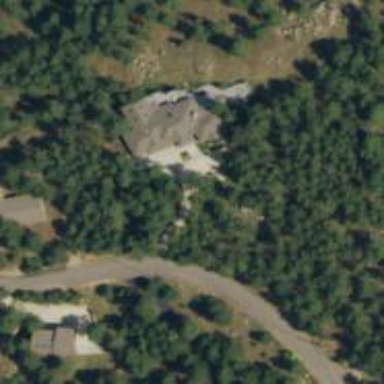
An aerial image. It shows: Driveway.